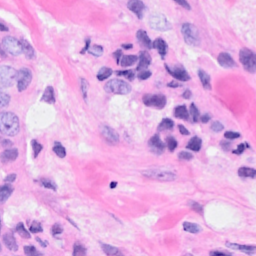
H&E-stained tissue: Breast